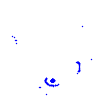
Particle: electron